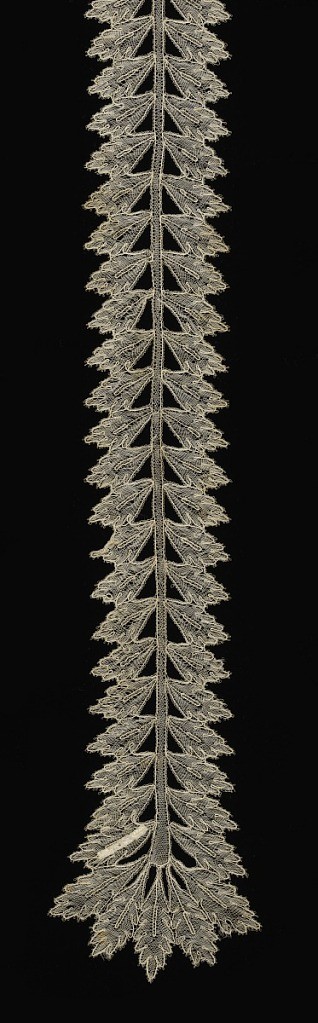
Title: Cap streamer or tie
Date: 19th century
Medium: linen Technique: bobbin lace
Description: Narrow length with a design of pointed leaves parting symmetrically down the center.